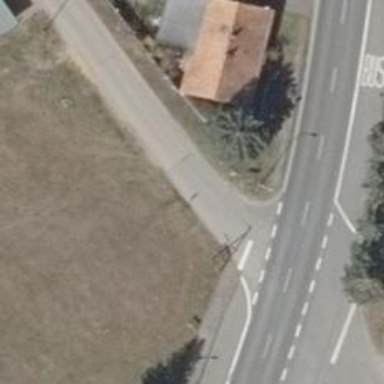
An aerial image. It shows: Road with stop sign.